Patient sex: M
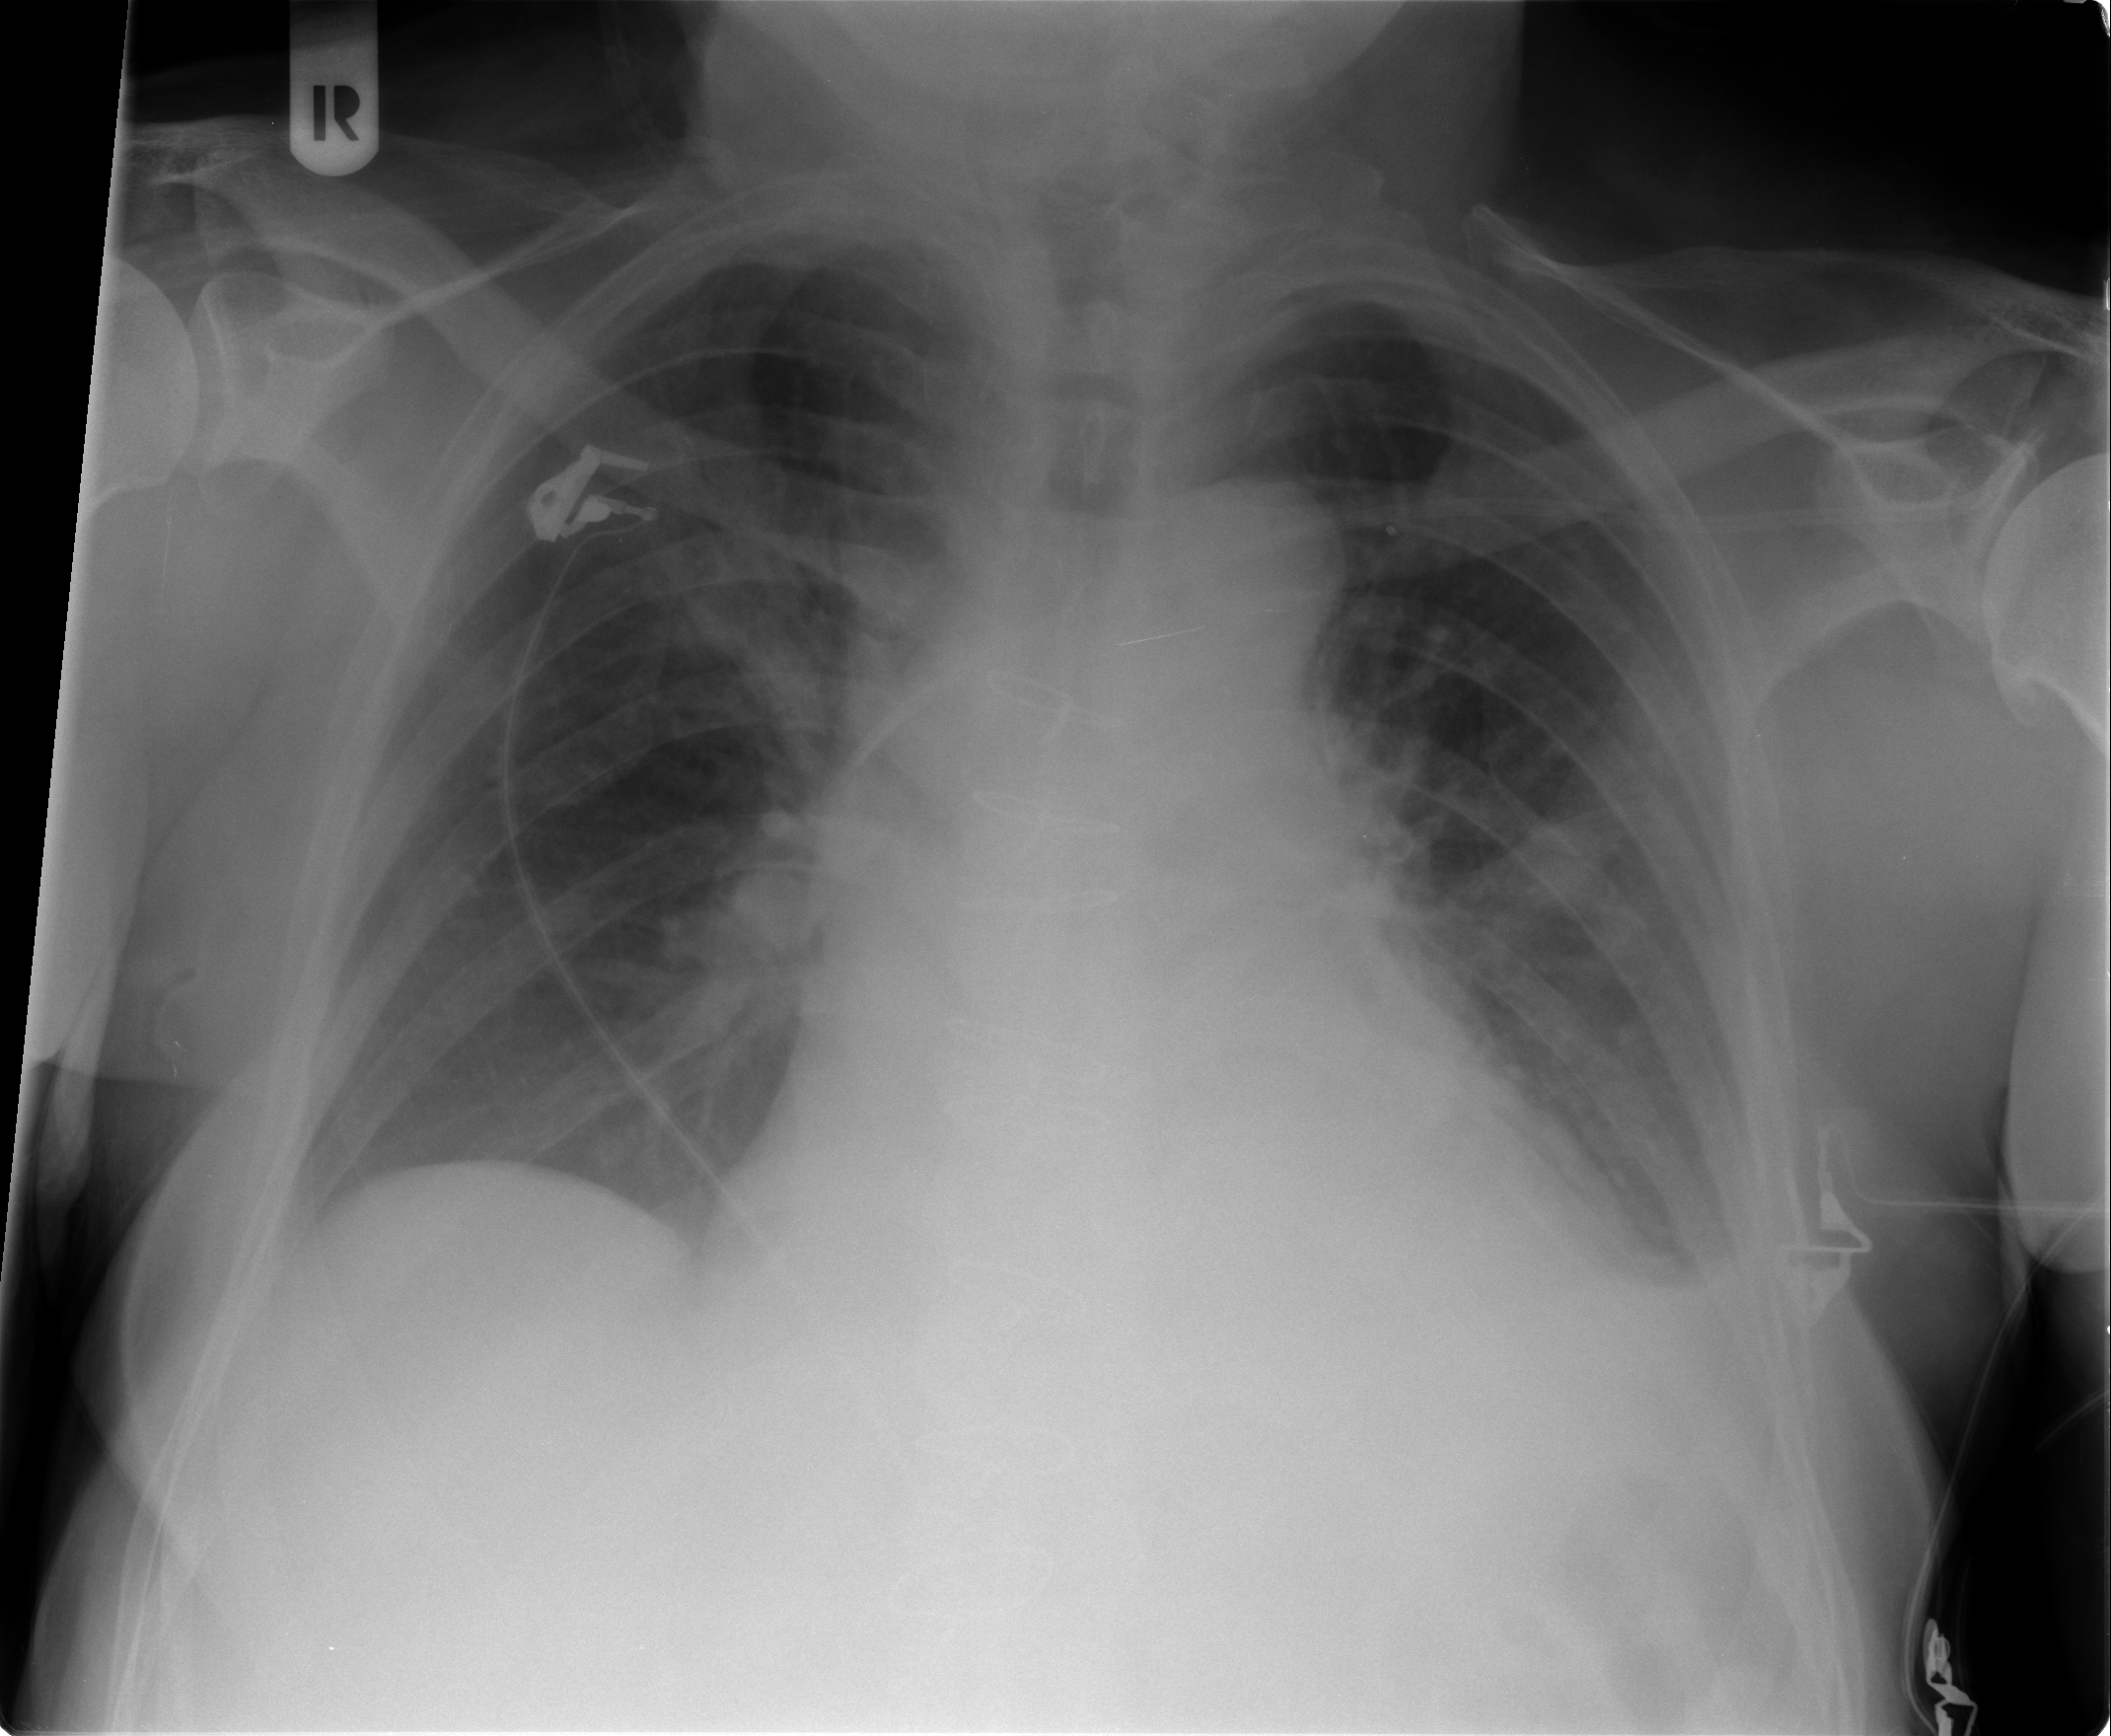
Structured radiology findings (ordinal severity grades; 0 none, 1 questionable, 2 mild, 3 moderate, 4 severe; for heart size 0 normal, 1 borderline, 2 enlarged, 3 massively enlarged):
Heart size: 2
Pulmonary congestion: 2
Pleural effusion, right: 1
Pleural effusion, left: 2
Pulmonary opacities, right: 2
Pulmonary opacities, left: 1
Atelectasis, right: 2
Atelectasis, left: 2